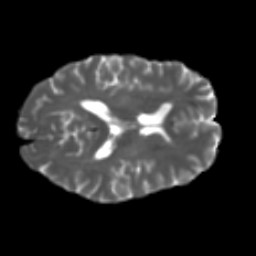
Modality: T2w
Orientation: axial
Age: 28
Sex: male
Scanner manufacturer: ge
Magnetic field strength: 3 T
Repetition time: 7.8 s
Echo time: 0.061 s